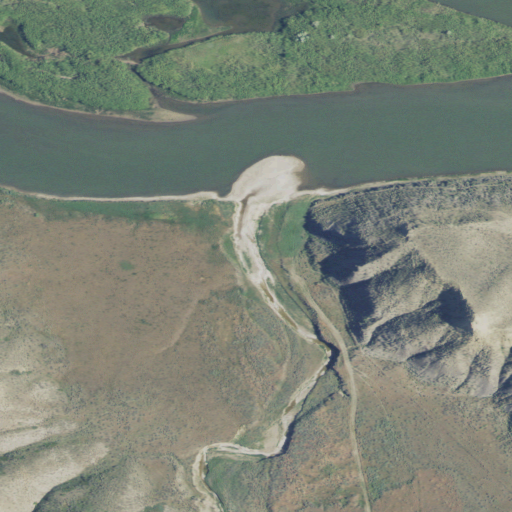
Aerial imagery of valley in Montana named O'Hanlon Coulee containing grassland, shrub, herbaceous wetlands, open water, and woody wetlands